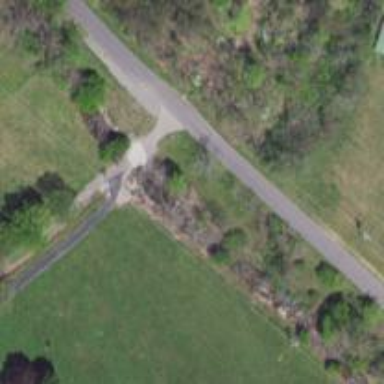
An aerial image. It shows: Culvert tunnel.